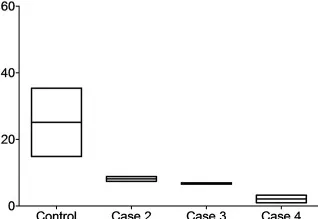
The cell-surface-expressed IL-12Rbeta1 protein in the affected children is reduced and functionally impaired. BCG lysate. Stimuli in cultured peripheral blood monocular cells from the subjects homozygous for the IL12RB1 Trp7Ter predicted loss-of-function mutation vs. The control subjects. For comparison, in five control non-carriers, the IFN-gamma mean expression values were 6,063 and 1,830 pg/mL upon stimulation with PHA or BCG lysate, respectively. For IL17-A cytokine, the mean expression values were 350.3 and 25.10 pg/mL under the same stimuli. Quantification assays were done on samples taken at least 4 months after remission (3 years for case 2, 4 months for case 3, and 2 years for case 4). Boxes, interquartile ranges; horizontal lines within boxes, median values.
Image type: pathology (immunostaining)